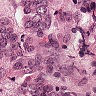
Metastatic tissue present: yes